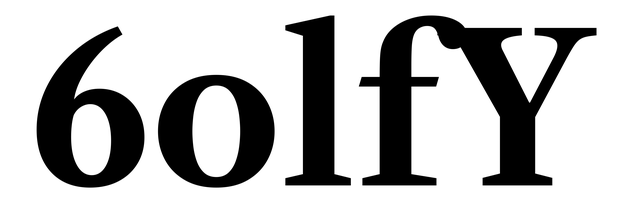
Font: LibreCaslonText_Bold